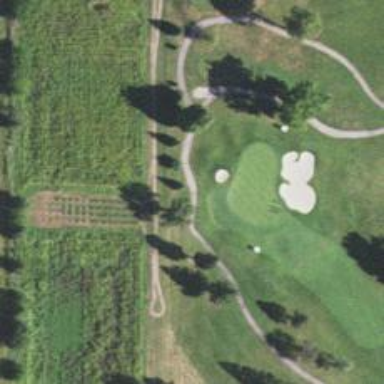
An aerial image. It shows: Service road used as golf cart path.